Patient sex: M
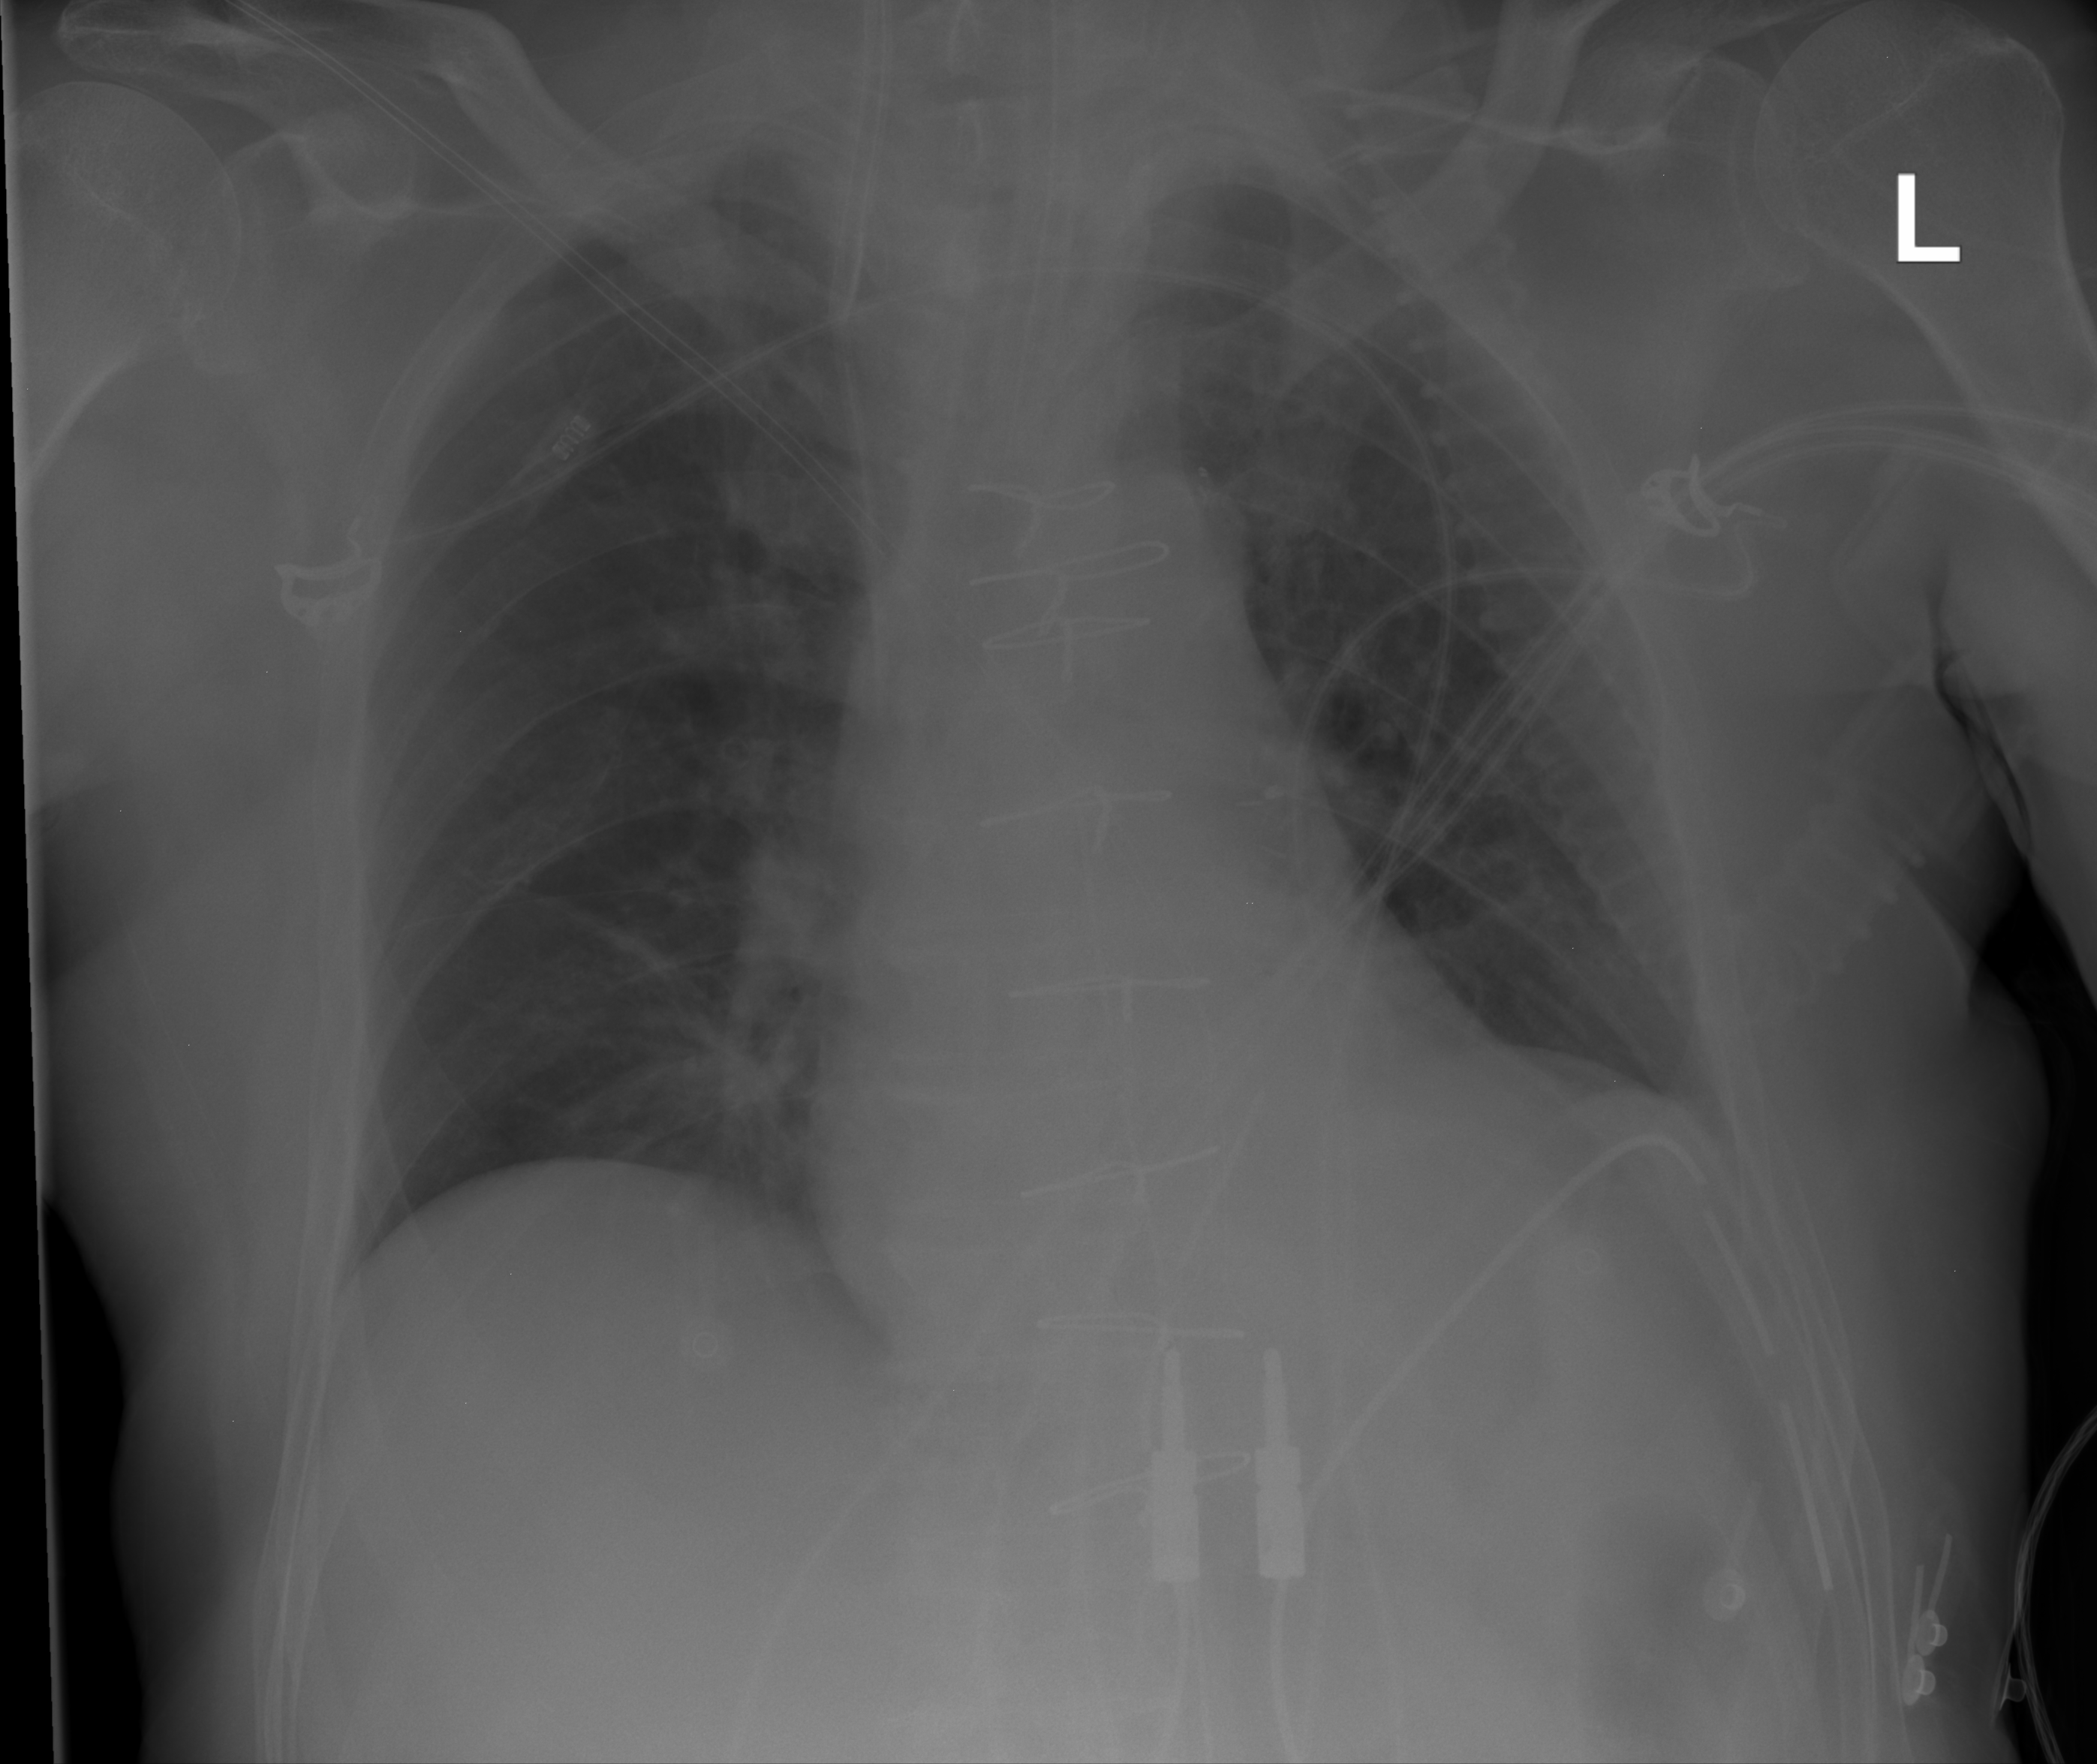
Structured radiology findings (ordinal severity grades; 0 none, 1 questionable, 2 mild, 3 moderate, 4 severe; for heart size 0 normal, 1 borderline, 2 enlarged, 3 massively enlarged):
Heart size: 0
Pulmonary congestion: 0
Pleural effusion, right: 0
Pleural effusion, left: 0
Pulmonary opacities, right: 0
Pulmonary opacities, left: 0
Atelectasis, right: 1
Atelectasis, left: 1